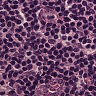
Metastatic tissue present: no